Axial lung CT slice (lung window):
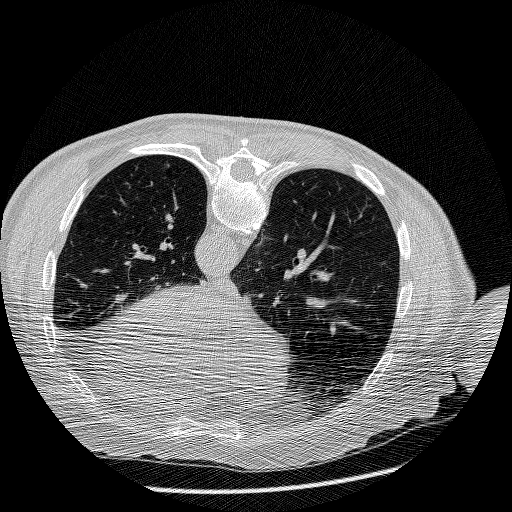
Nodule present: no